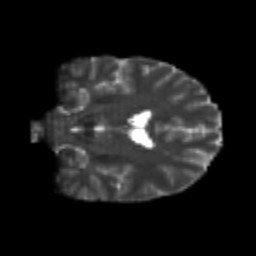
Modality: T2w
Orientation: coronal
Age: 22
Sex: male
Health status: healthy
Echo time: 0.074 s